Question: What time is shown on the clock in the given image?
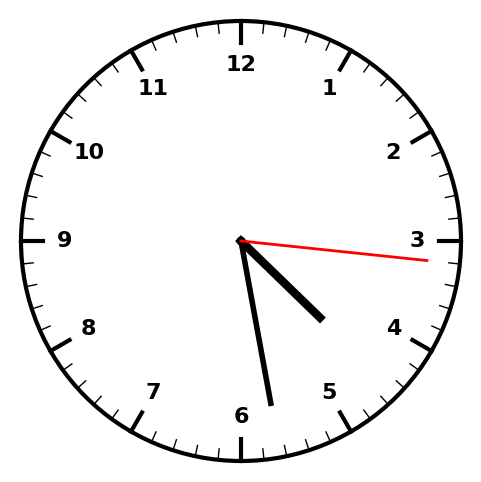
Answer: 04:28:16